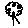
Label: tree